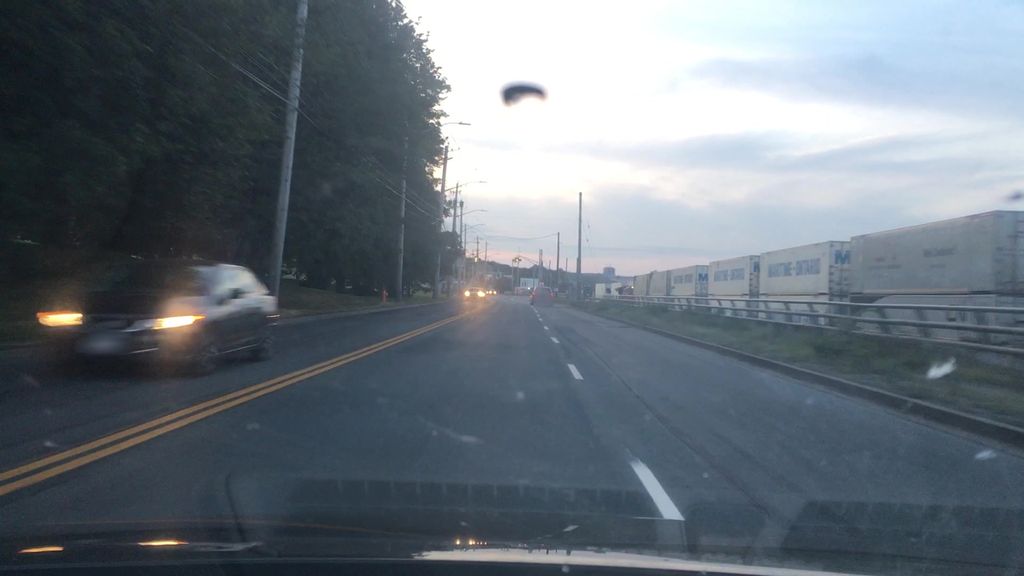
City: halifax